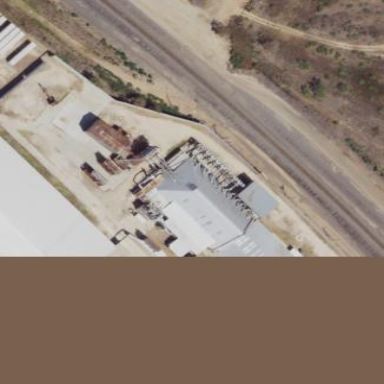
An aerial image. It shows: Industrial area with cotton gin facility.